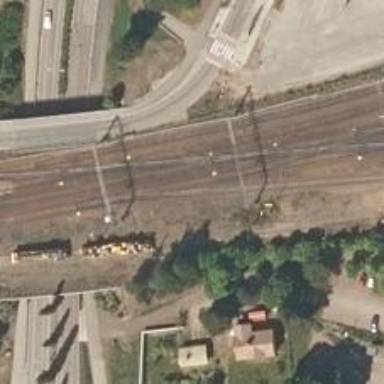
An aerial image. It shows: Continuous railway rail with electrified contact line. It is siding service track.